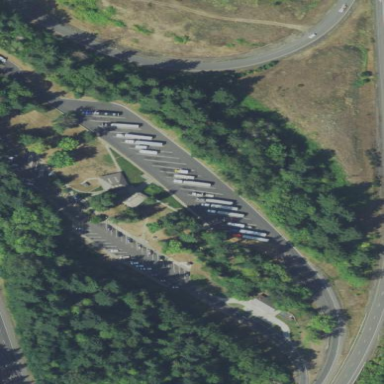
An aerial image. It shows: Rest area along the road.